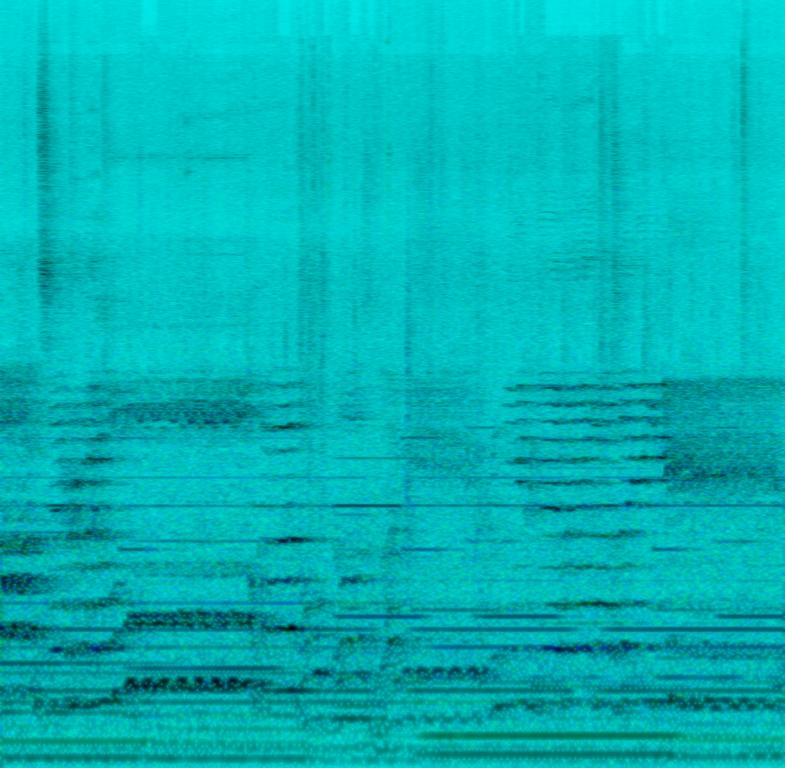
A professionally trained operatic male singer singing a difficult, high melody accompanied by organ and electric piano.